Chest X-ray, PA view. Patient: 83 years old, sex F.
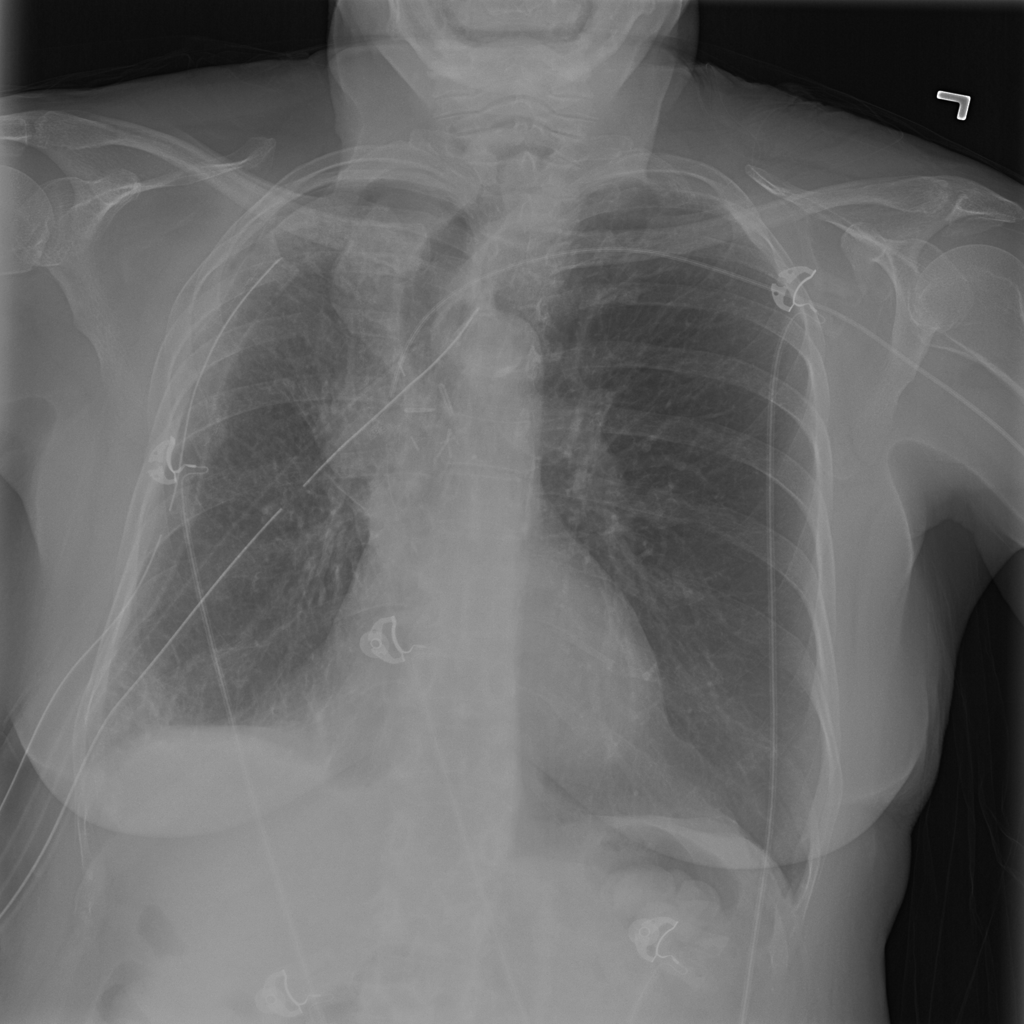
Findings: Pneumothorax